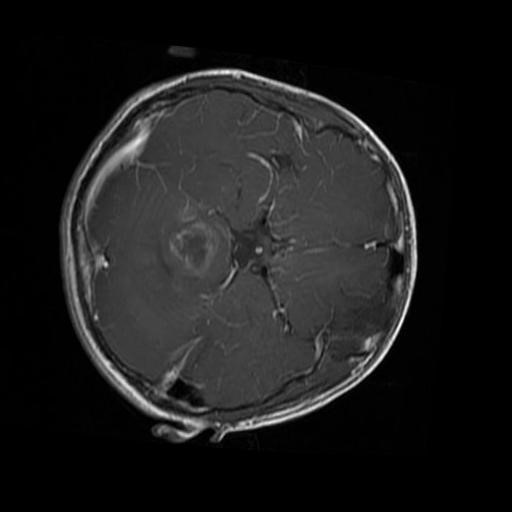
Label: brain_glioma